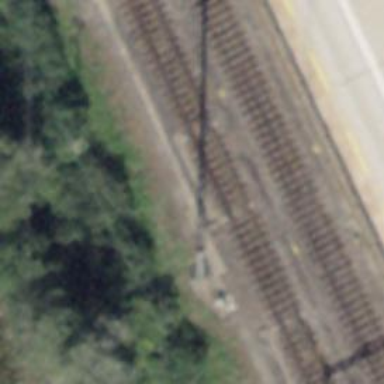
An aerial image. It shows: Railway switch.